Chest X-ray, AP view. Patient: 31 years old, sex F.
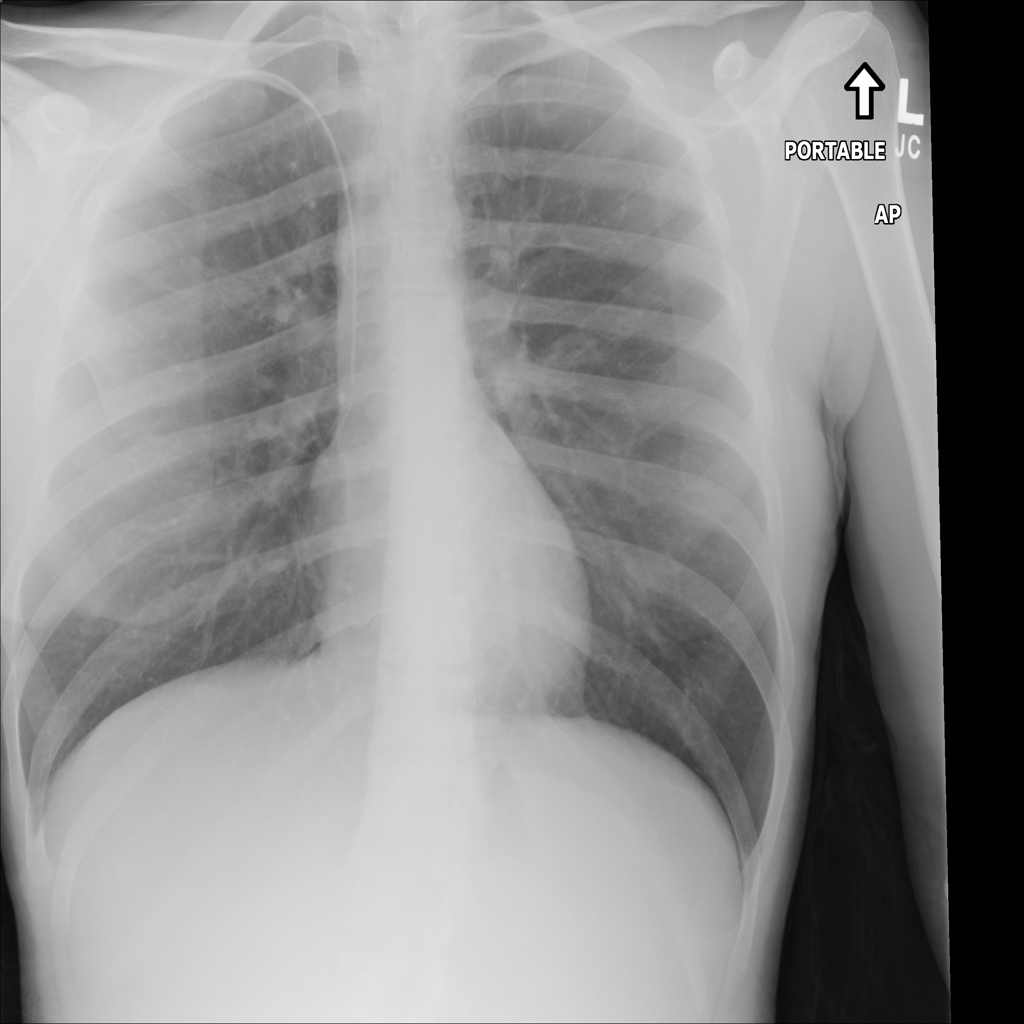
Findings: No Finding